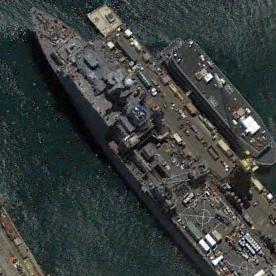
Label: combat